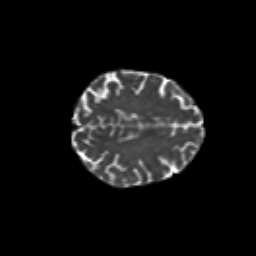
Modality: T2w
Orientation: axial
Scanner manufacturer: siemens
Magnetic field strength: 3 T
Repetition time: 6.8 s
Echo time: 0.093 s